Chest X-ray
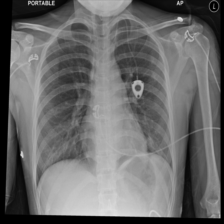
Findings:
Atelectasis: negative
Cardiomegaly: negative
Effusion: negative
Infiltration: negative
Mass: negative
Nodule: negative
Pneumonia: negative
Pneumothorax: negative
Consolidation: negative
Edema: negative
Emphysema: negative
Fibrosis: negative
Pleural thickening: negative
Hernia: negative